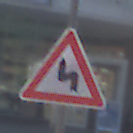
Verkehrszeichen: DoppelkurveZunaechstLinks
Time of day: MorningAfternoon
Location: Outdoor (Urban)
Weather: Clear
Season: NotSpecified
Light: Natural